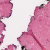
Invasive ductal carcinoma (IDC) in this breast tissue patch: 0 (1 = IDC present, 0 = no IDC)